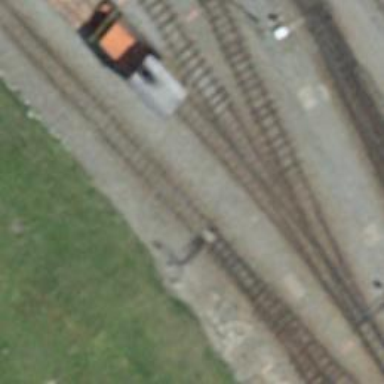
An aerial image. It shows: Narrow-gauge railway yard with electrified contact line.